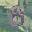
Label: 8